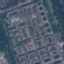
Label: Residential